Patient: sex M, age 76
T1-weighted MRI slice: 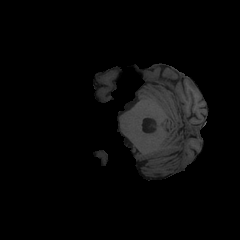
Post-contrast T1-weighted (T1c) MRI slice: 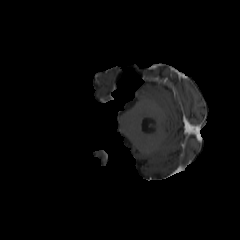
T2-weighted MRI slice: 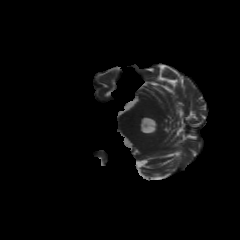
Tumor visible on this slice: no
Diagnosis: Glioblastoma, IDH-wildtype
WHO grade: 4